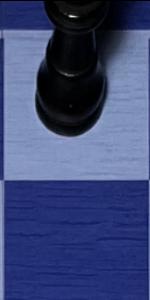
Label: Empty